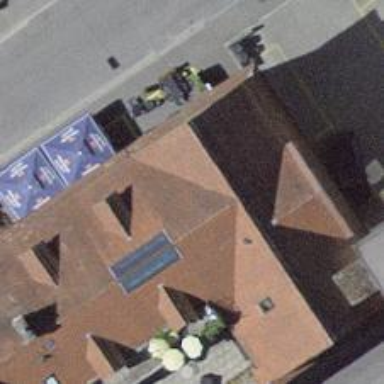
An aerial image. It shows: Restaurant.